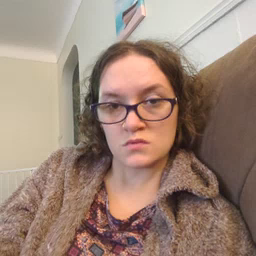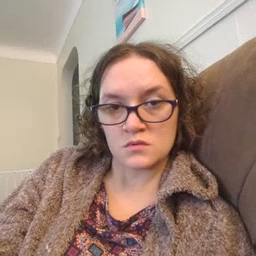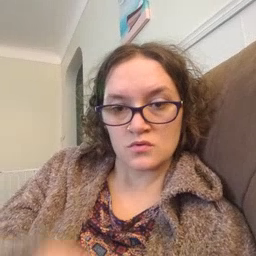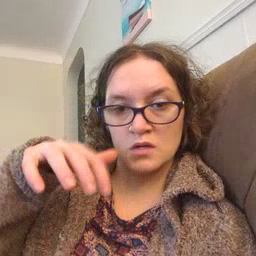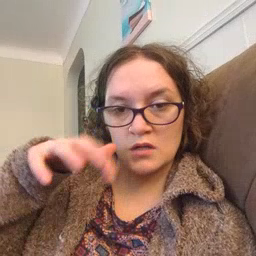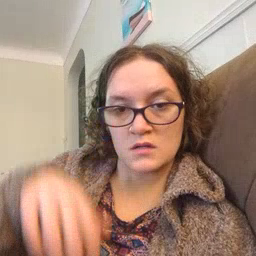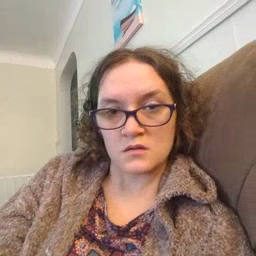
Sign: rain